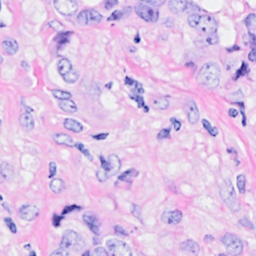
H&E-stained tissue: Breast